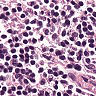
Metastatic tissue present: no